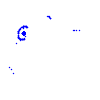
Particle: kaon